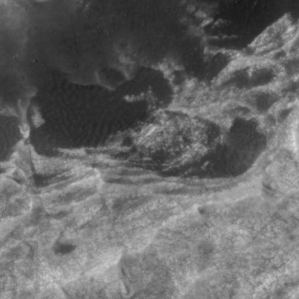
Label: non_frost